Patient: sex M, age 53
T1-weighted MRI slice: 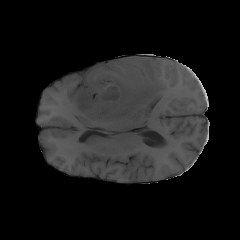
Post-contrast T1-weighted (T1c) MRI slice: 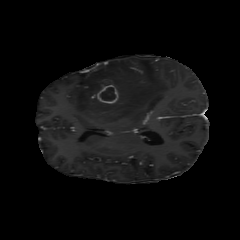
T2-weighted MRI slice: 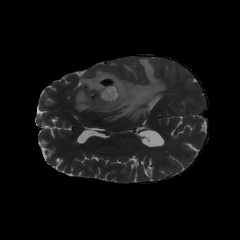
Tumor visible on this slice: yes
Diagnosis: Glioblastoma, IDH-wildtype
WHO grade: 4